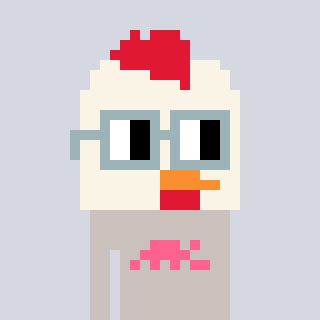
a pixel art character with square dark gray glasses, a chicken-shaped head and a foggrey-colored body on a cool background